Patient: sex M, age 31
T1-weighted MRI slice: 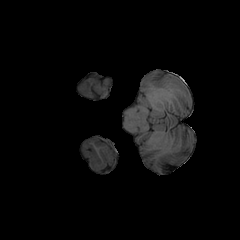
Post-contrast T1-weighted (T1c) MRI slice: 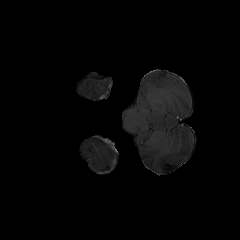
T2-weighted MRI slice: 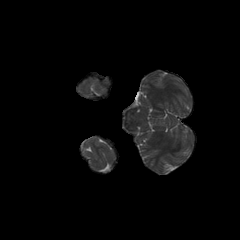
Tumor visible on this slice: no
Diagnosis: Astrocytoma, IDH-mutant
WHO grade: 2